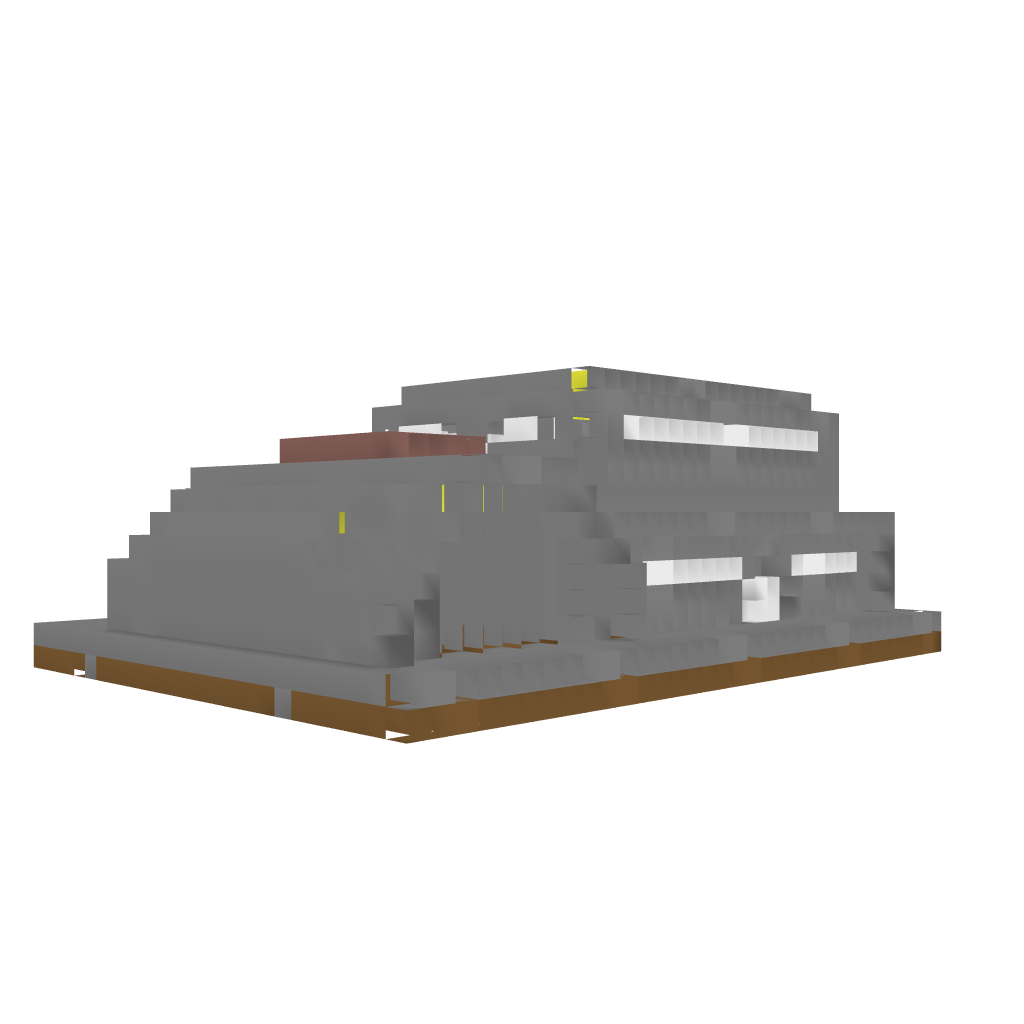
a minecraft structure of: Modern/Futurist Army Base bad low quality